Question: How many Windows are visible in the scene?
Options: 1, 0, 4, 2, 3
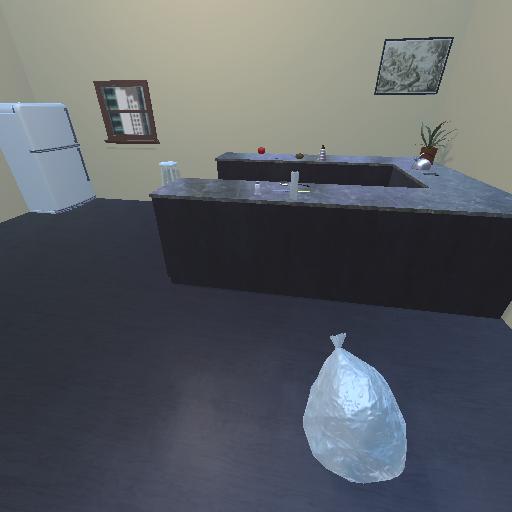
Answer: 1